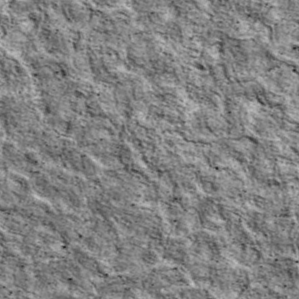
Label: non_frost